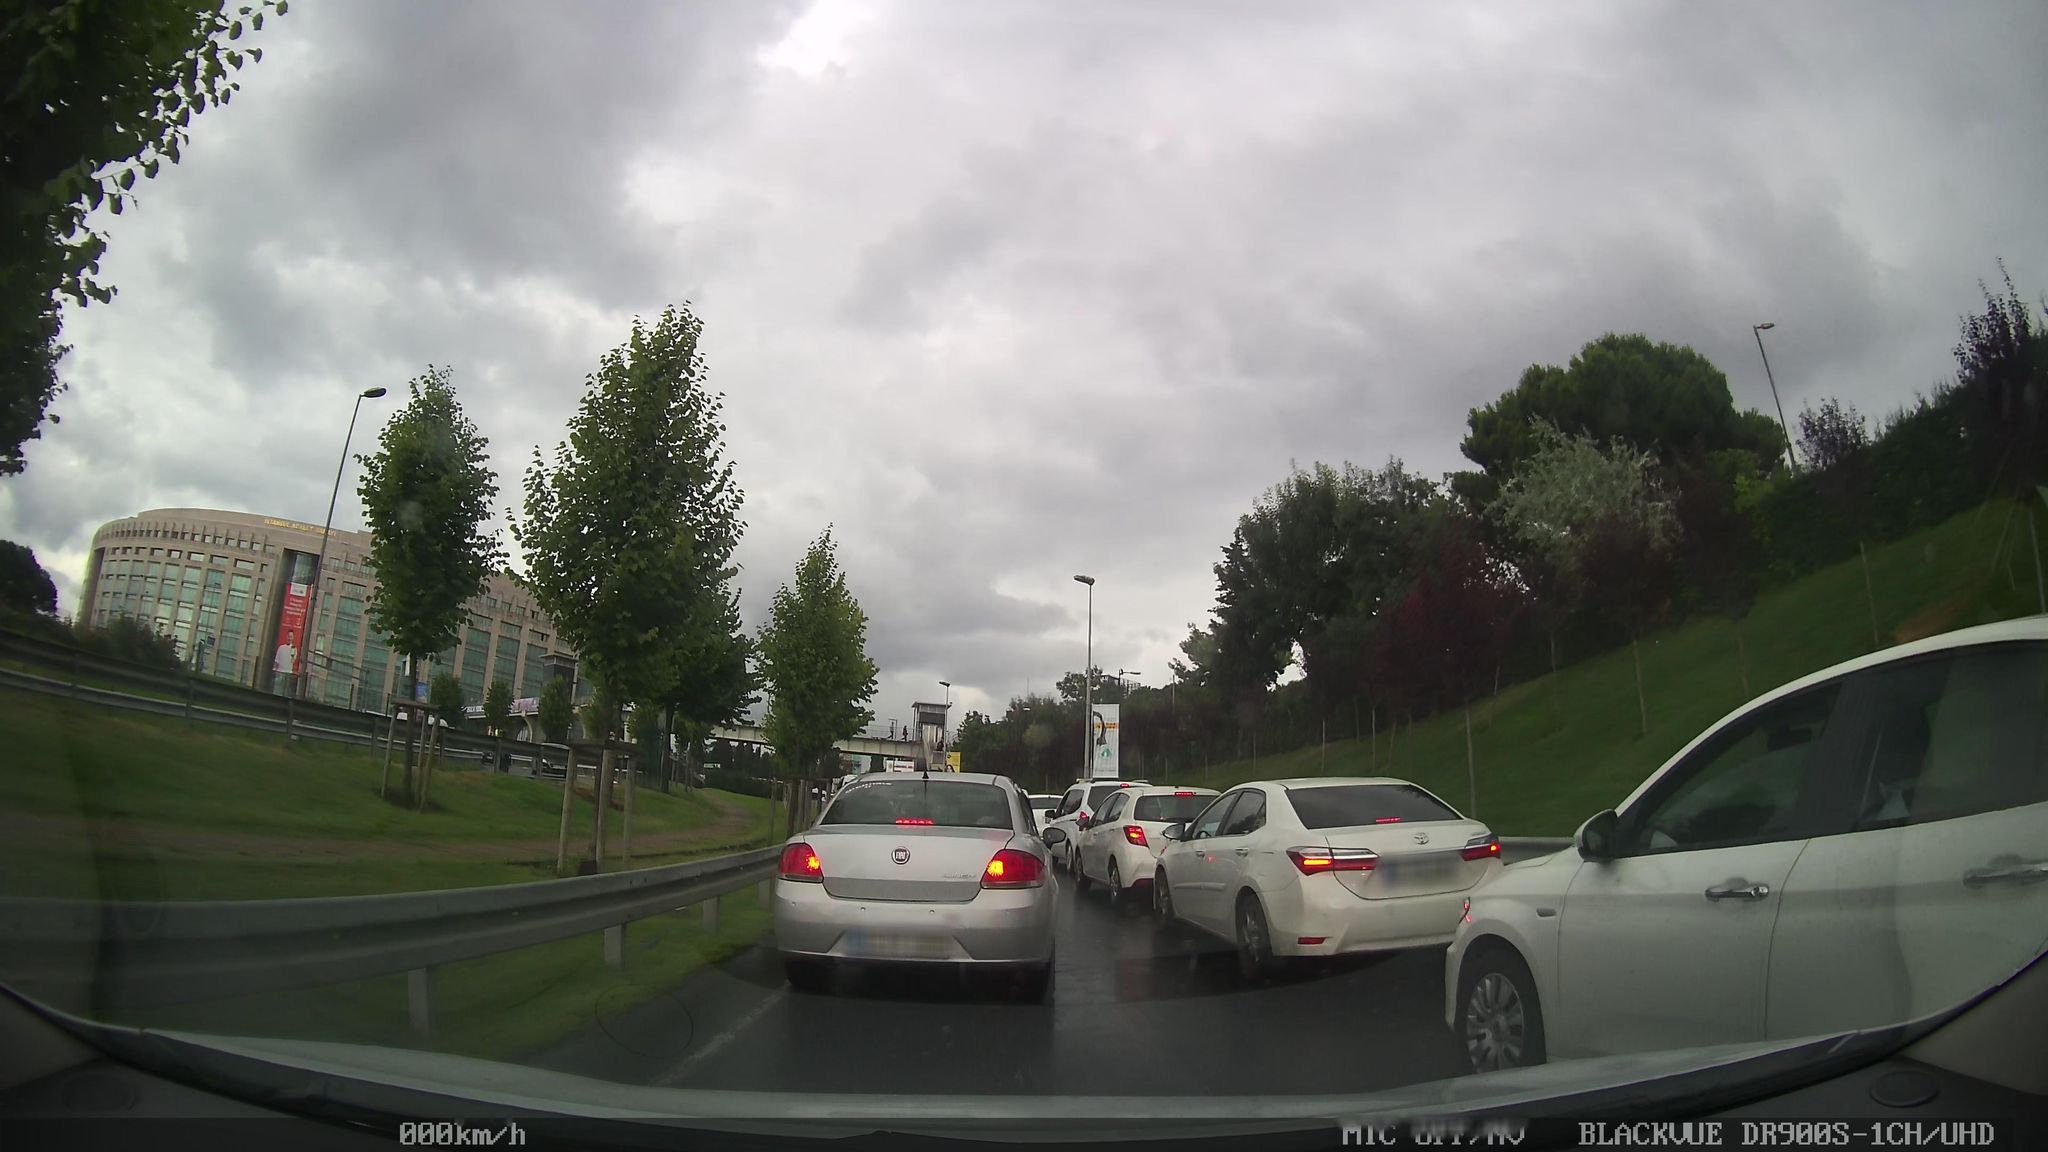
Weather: cloudy
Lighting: day
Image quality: good
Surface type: driving surface
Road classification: trunk_link
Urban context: urban centre
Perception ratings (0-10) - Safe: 3.33, Lively: 5.72, Beautiful: 6.84, Boring: 2.44, Depressing: 2.47, Wealthy: 5.28